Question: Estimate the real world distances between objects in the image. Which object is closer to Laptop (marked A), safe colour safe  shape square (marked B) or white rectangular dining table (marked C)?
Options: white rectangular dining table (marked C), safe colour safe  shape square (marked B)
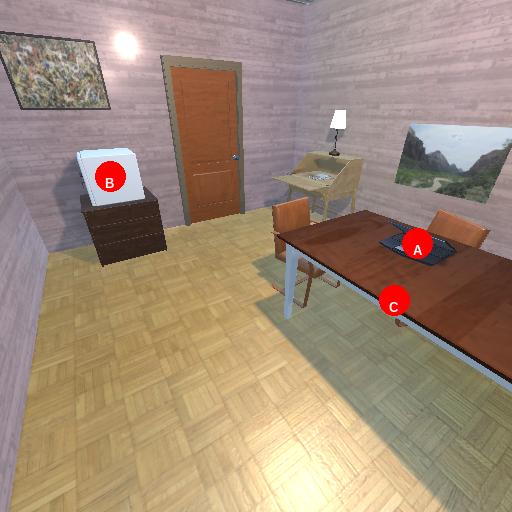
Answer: white rectangular dining table (marked C)